Interaction volume radius: 5 \u00c5
Interaction volume height: 10 \u00c5
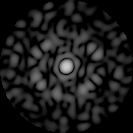
Disorder parameter: 0.8406